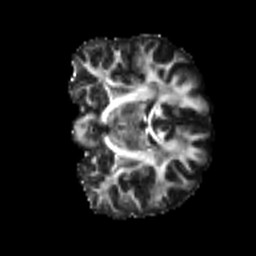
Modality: FA
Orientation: coronal
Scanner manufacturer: siemens
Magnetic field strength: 3 T
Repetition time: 4 s
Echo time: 0.0594 s